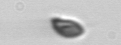
Label: Cryptophyta